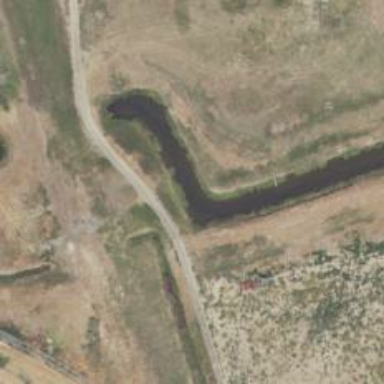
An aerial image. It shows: Canal.